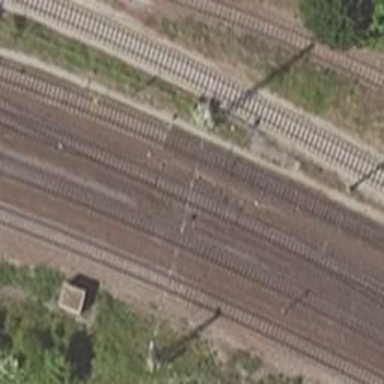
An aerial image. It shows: Railway switch.